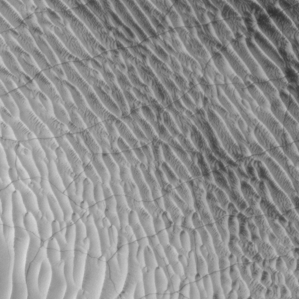
Label: frost